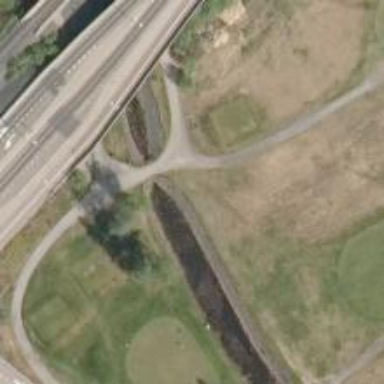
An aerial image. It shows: Path for both roads and golfers.